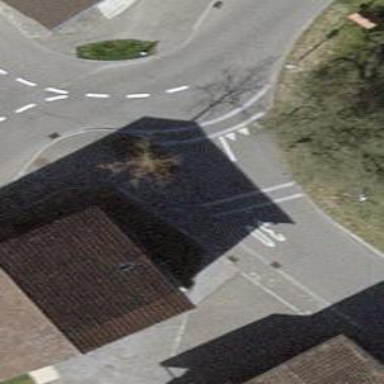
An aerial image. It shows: Table-style traffic calming feature.